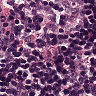
Metastatic tissue present: no